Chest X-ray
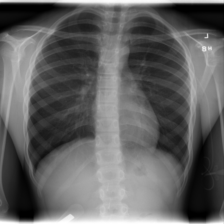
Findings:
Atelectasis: negative
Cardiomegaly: negative
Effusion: negative
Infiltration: negative
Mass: negative
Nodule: negative
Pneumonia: negative
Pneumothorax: negative
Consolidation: negative
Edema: negative
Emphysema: negative
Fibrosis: negative
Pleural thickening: negative
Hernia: negative